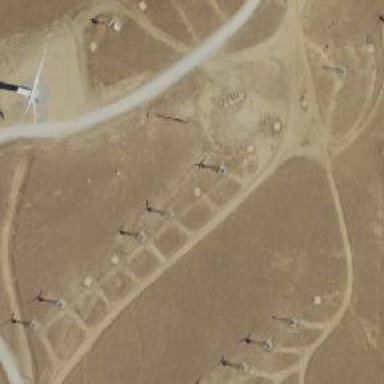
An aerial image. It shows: Wind power generator employing wind turbines.